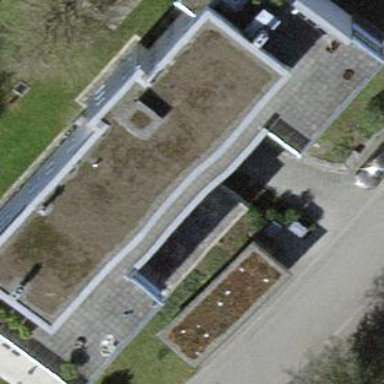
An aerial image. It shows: Silver flat-roofed apartment building.